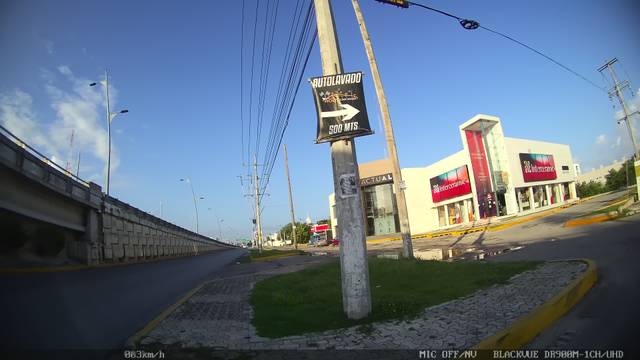
Region: Mexico
Coordinates: 20.629, -87.082